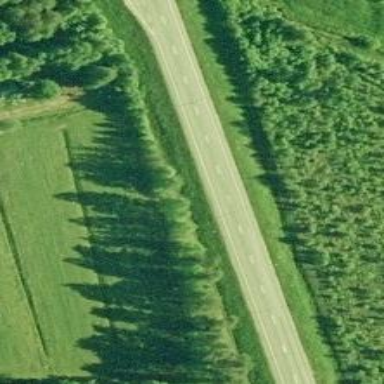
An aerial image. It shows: Asphalt road designated as trunk highway.